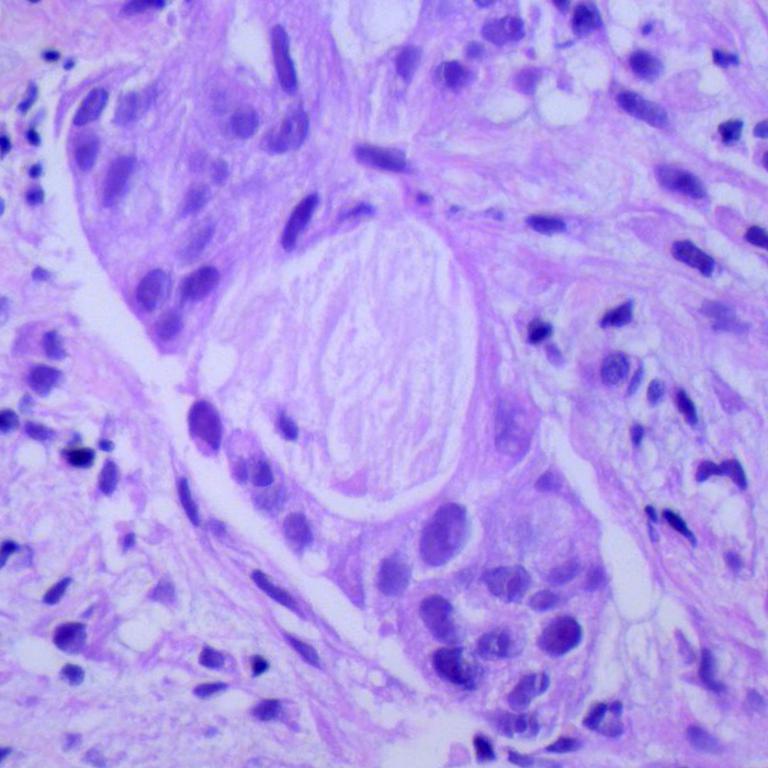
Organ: lung
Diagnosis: adenocarcinomas